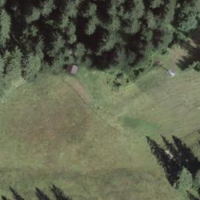
EUNIS habitat code: 23
Species observed at this site:
Prunella collaris